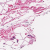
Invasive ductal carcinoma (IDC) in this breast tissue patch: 0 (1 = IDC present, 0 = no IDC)